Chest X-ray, PA view. Patient: 40 years old, sex F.
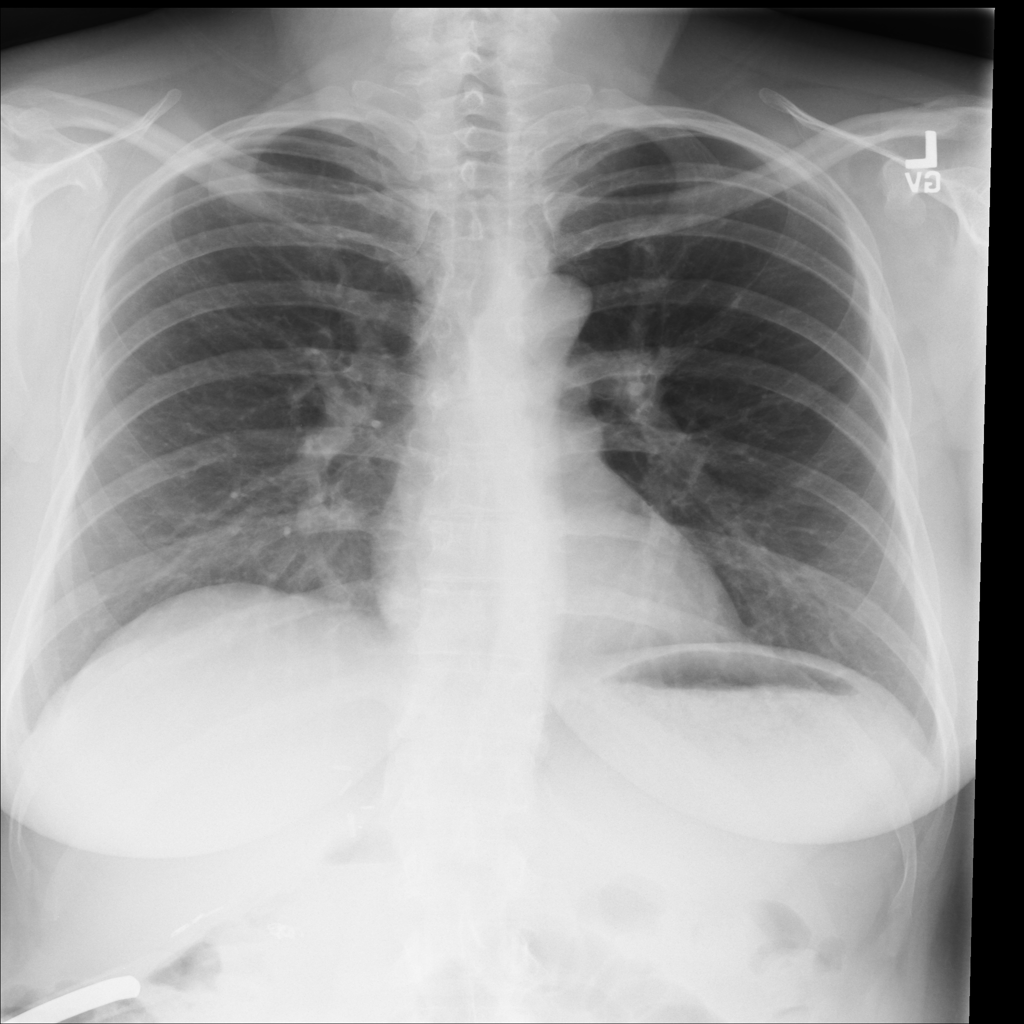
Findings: No Finding